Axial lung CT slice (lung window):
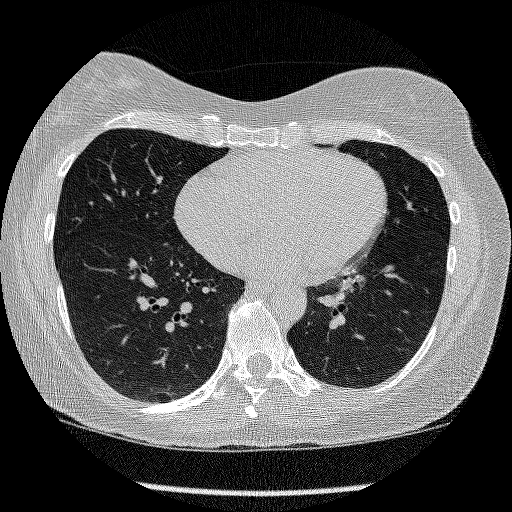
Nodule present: no